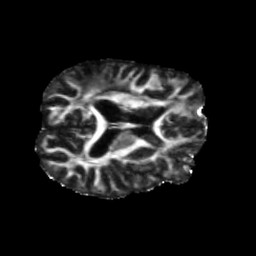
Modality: FA
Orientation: axial
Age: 47
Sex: male
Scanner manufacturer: siemens
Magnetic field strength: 3 T
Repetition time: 5.47 s
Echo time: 0.0854 s